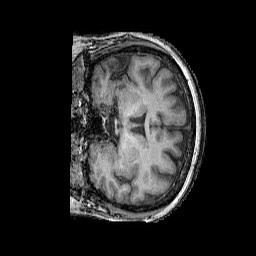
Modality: T1w
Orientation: coronal
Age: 59
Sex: female
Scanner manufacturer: siemens
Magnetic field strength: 3 T
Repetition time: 2.25 s
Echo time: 0.00411 s